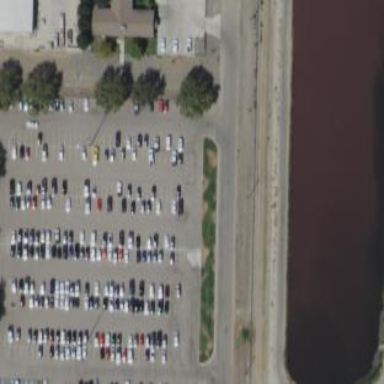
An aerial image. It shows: Parking aisle designated as service road.